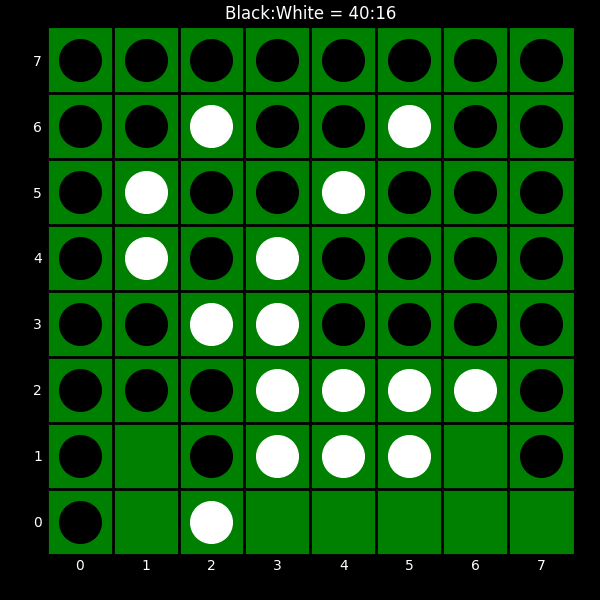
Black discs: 40
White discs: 16